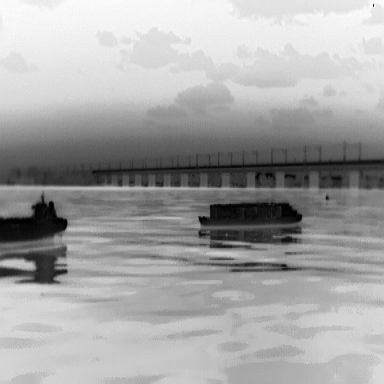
There is a liner in the infrared image.